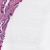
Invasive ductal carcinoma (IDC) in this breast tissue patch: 1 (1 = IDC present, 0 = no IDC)